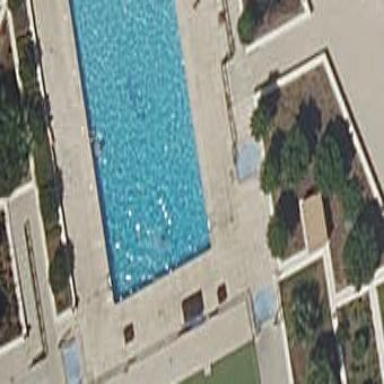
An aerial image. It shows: Swimming pool located in leisure land.